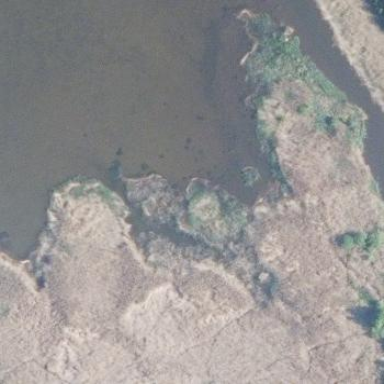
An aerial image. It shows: Wetland area dominated by reedbeds.